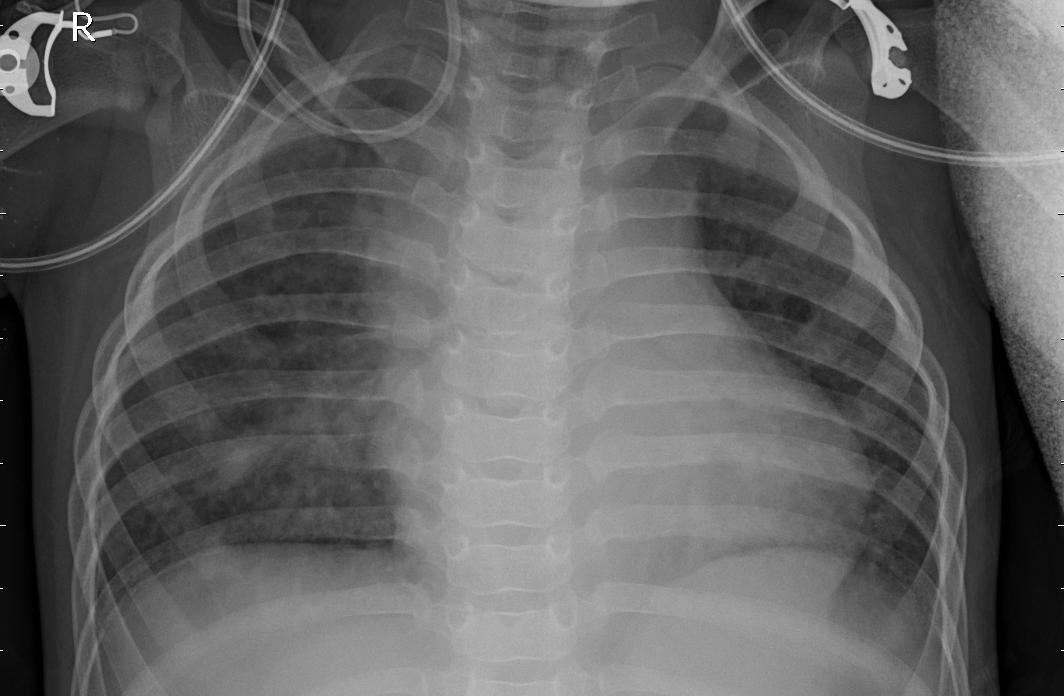
Diagnosis: PNEUMONIA